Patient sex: F
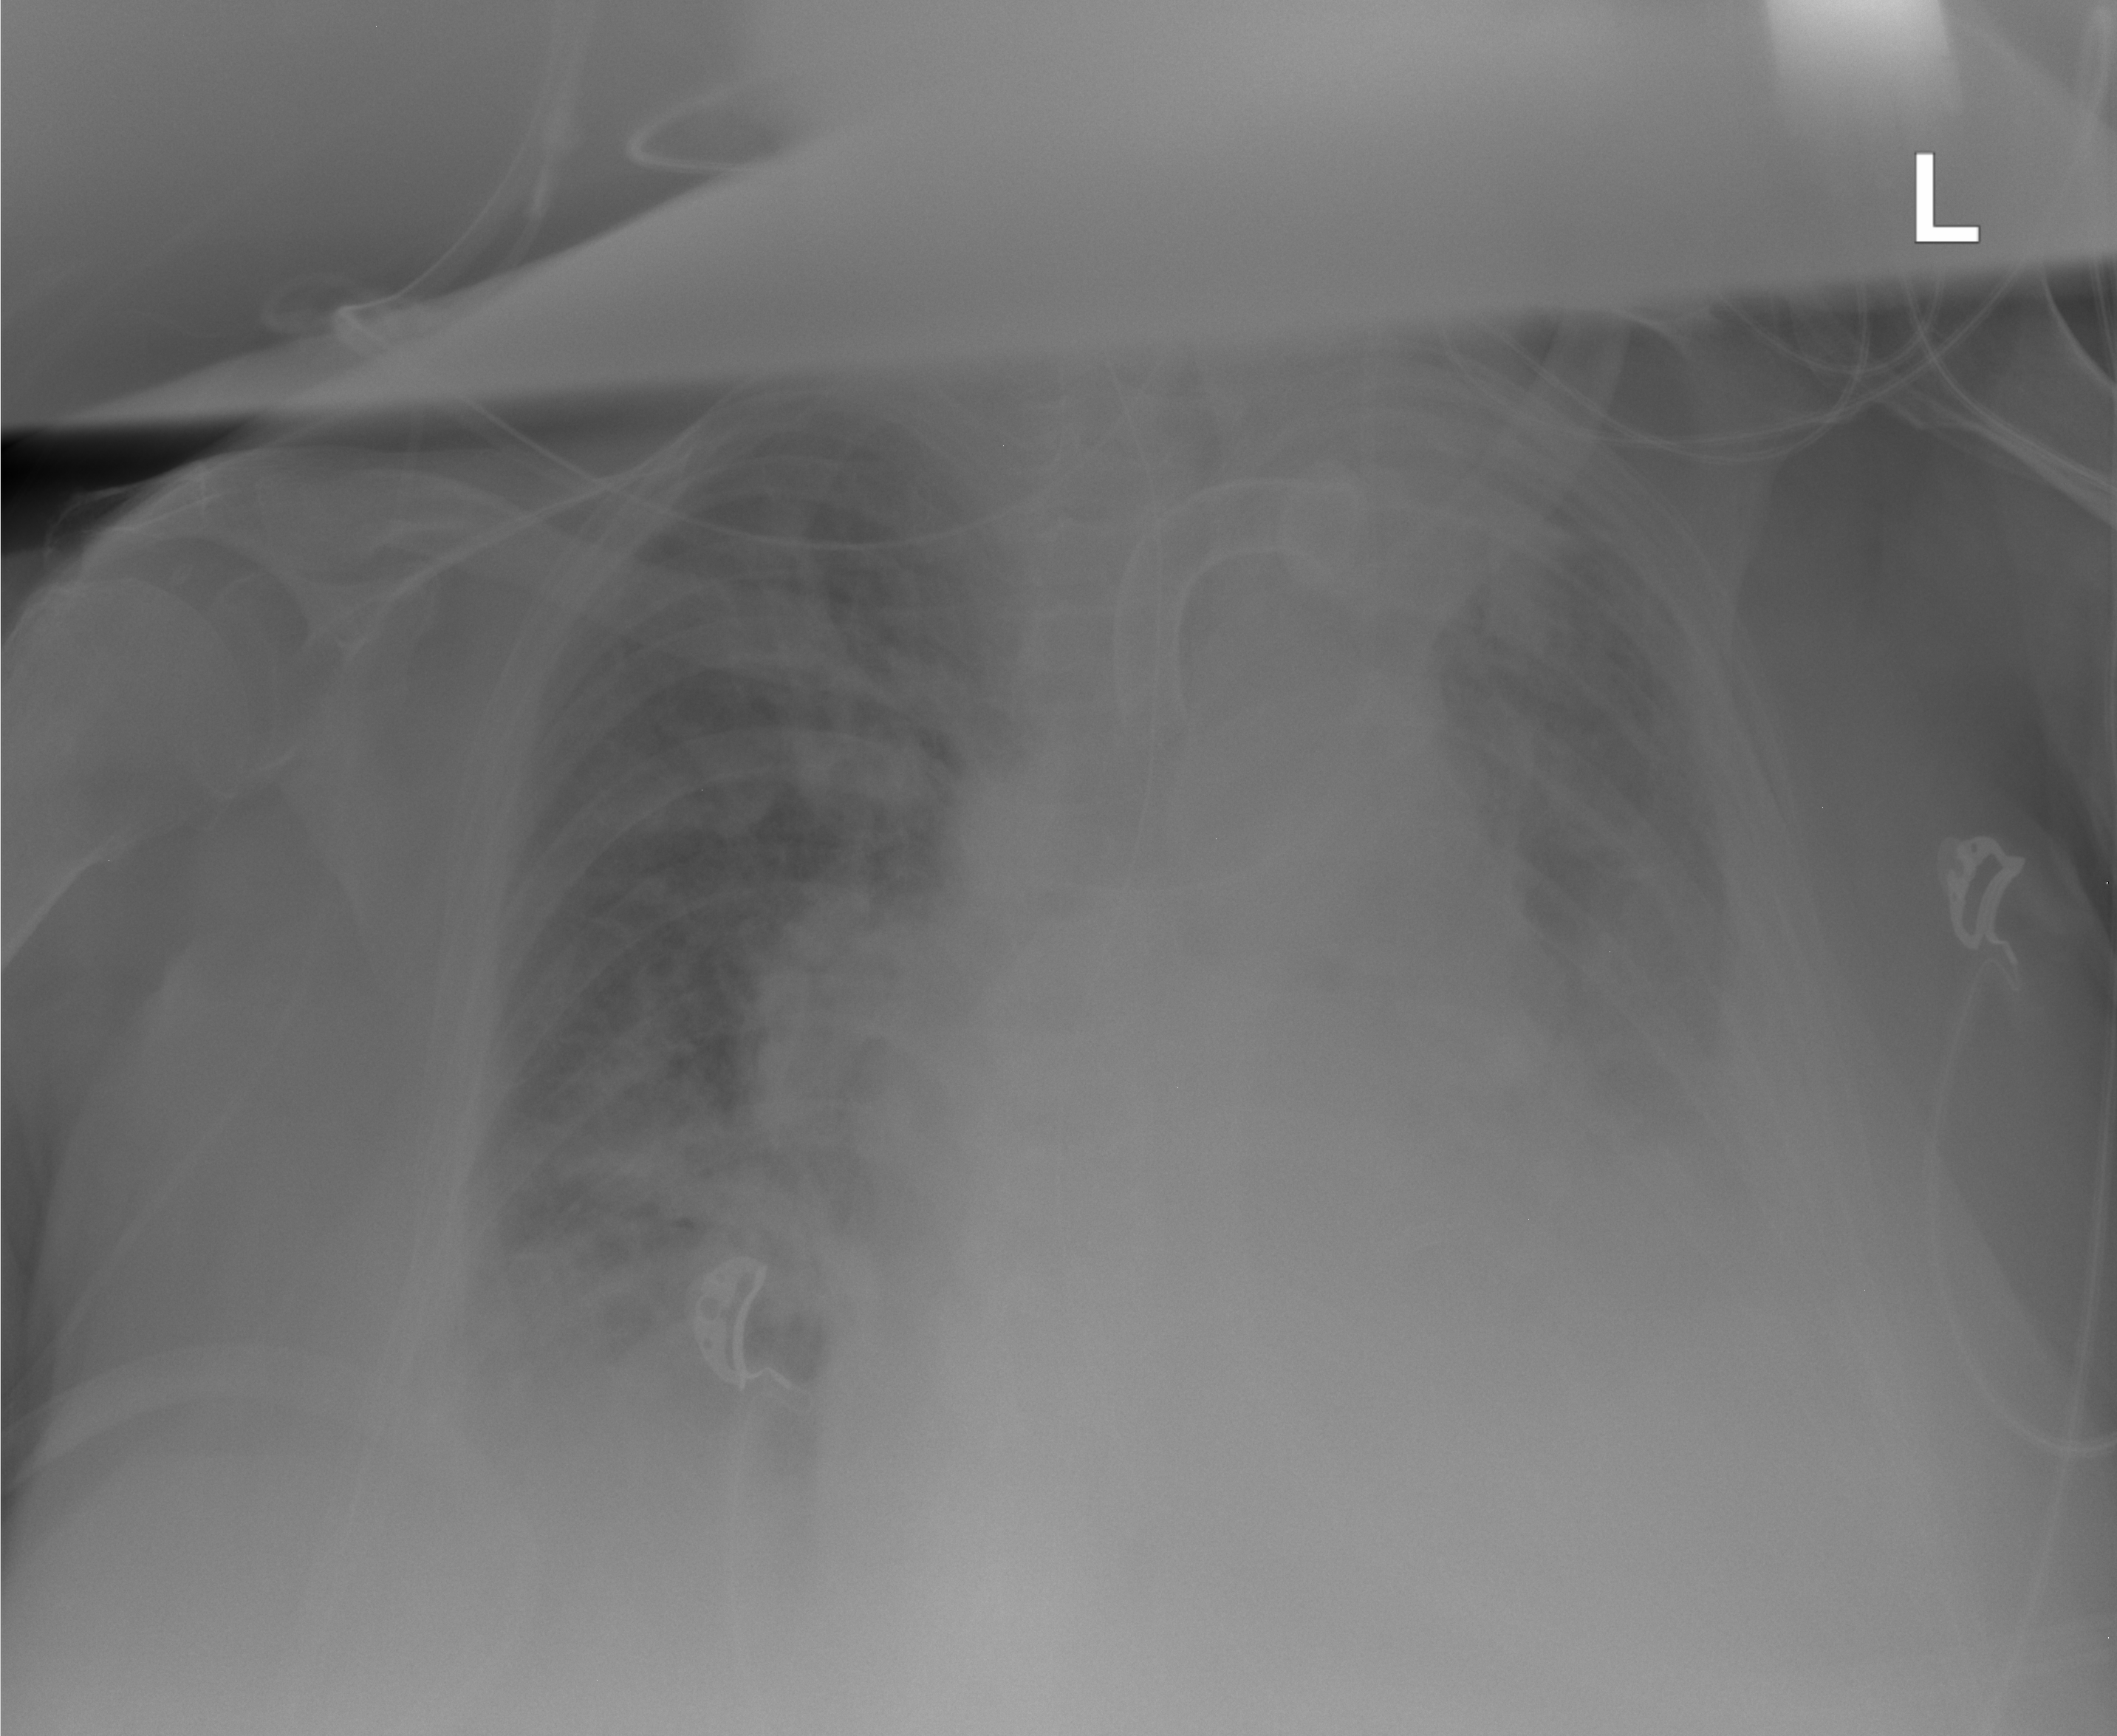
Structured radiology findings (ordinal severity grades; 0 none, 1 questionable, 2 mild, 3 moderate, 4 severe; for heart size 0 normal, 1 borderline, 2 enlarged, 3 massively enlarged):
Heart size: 2
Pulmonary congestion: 0
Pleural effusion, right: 2
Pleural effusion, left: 3
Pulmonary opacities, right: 3
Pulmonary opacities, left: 2
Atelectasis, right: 2
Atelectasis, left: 2